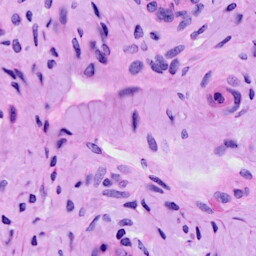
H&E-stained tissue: Cervix